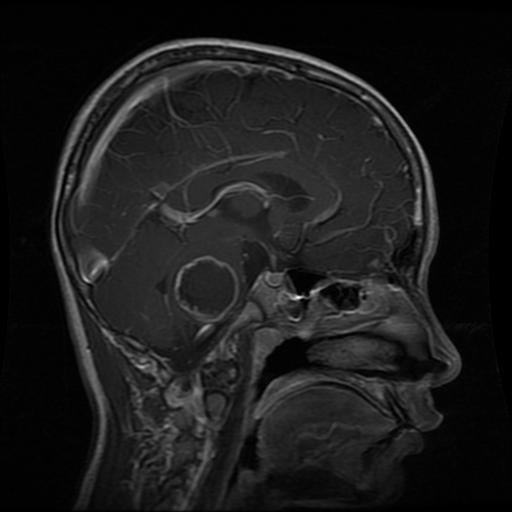
Label: glioma